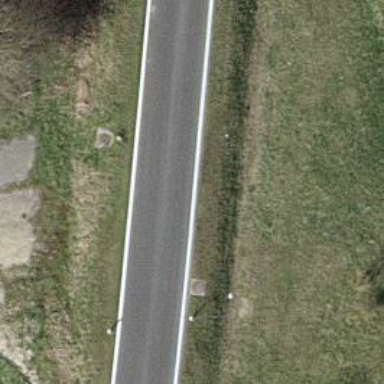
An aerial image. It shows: Secondary road.